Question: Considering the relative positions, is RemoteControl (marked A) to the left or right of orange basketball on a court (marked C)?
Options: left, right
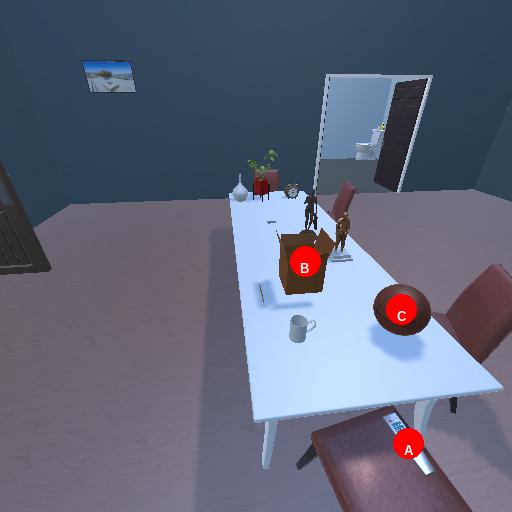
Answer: left